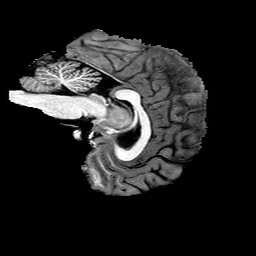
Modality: T1w
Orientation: sagittal
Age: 30
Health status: healthy
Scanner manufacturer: philips
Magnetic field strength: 3 T
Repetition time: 0.007812 s
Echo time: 0.003594 s